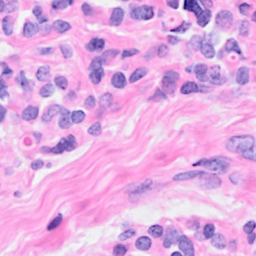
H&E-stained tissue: Breast